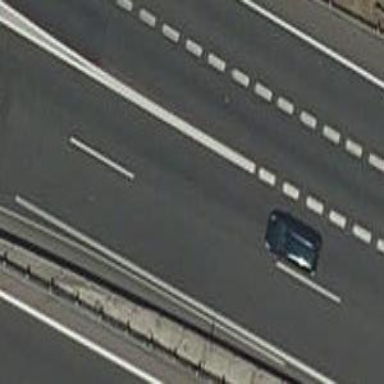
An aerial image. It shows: Asphalt motorway.